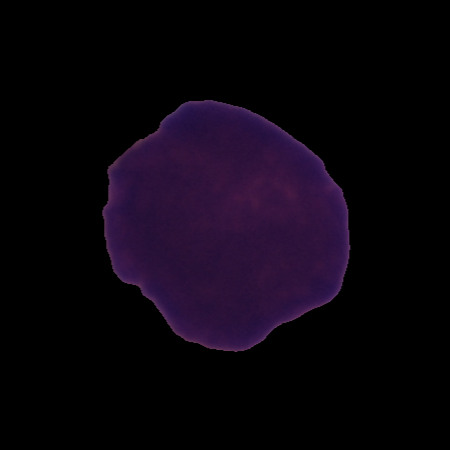
Label: cancer